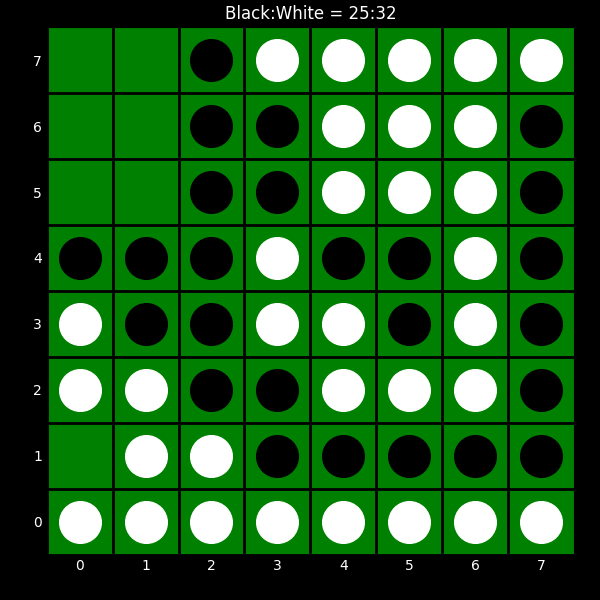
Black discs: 25
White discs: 32